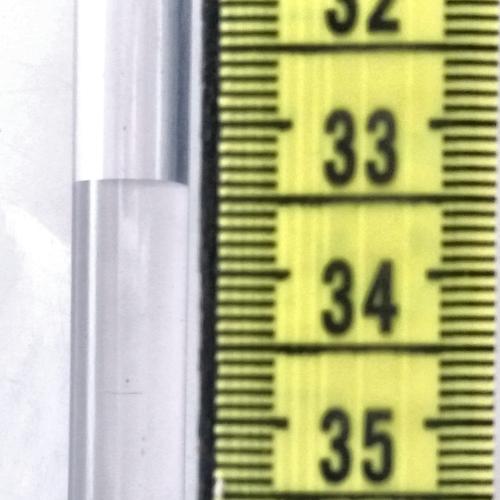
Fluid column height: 33.4 cm